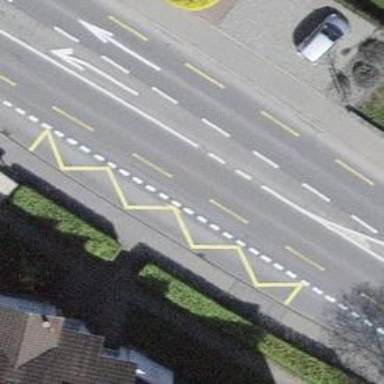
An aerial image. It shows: Bus stop with platform for public transport.